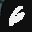
Label: 6